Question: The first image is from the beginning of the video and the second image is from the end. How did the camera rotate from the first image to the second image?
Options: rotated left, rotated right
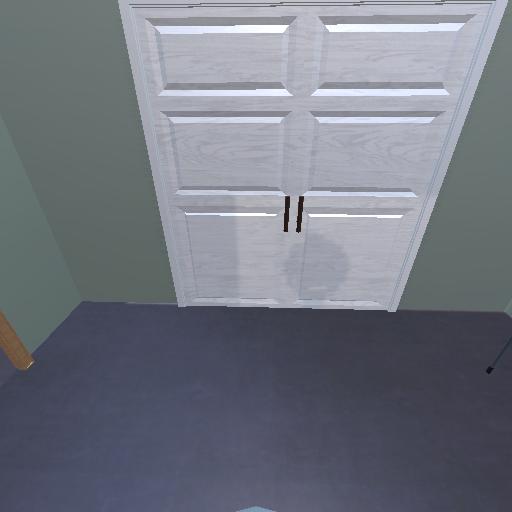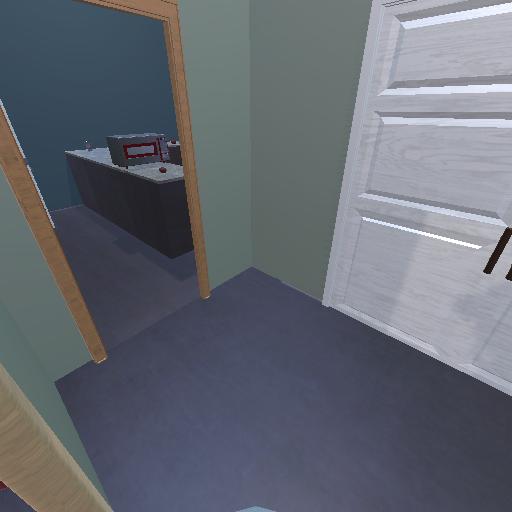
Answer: rotated left